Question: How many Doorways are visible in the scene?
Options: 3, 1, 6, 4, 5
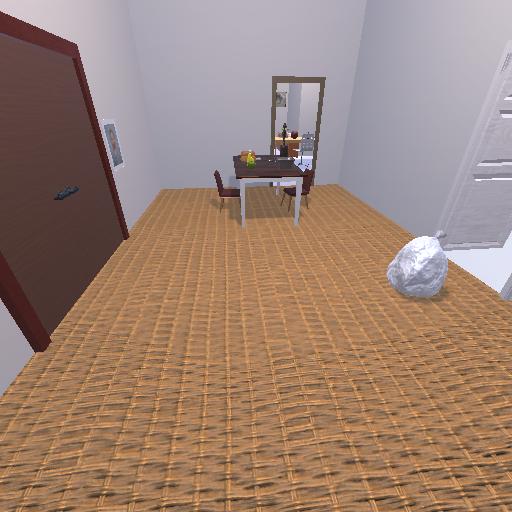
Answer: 3